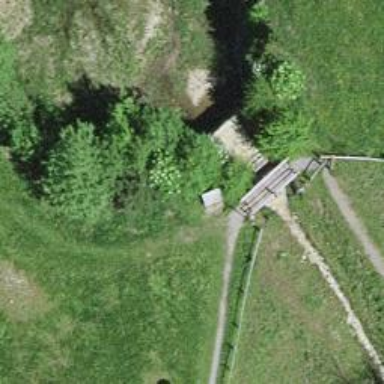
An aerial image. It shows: Path leading to bridge.